Aerial crown-view tile of a tropical tree (Barro Colorado Island, Panama), acquired 20250715:
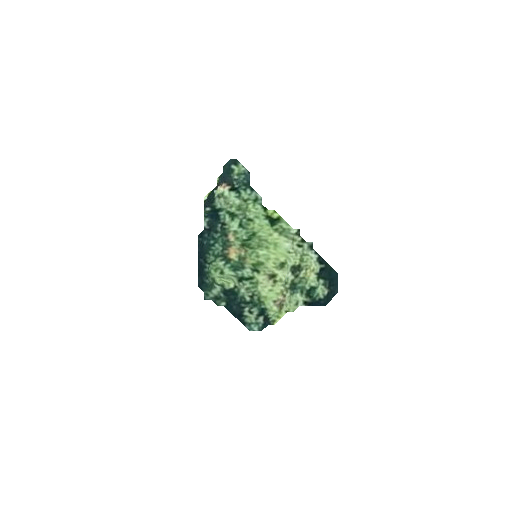
Species: Protium stevensonii
GBIF accepted scientific name: Tetragastris panamensis
Crown area: 20.481 m²